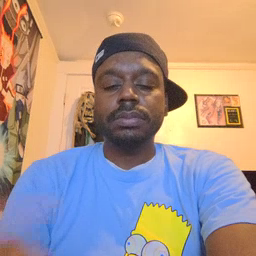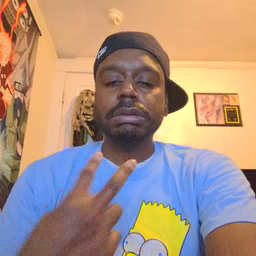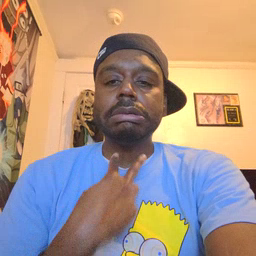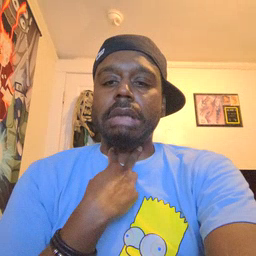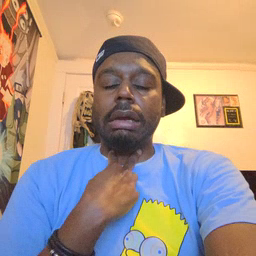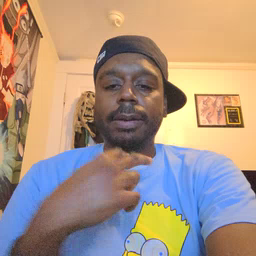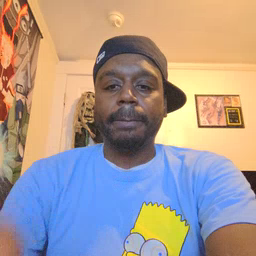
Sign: stuck